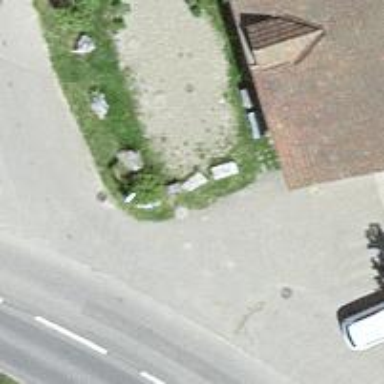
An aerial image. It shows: Bus stop with platform for public transport.